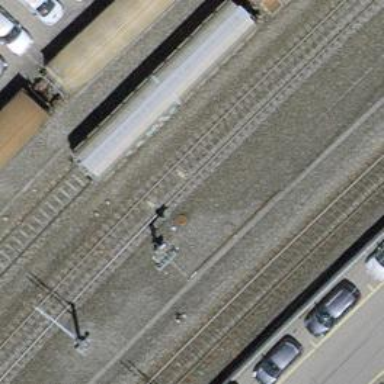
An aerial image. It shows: Railway signal.